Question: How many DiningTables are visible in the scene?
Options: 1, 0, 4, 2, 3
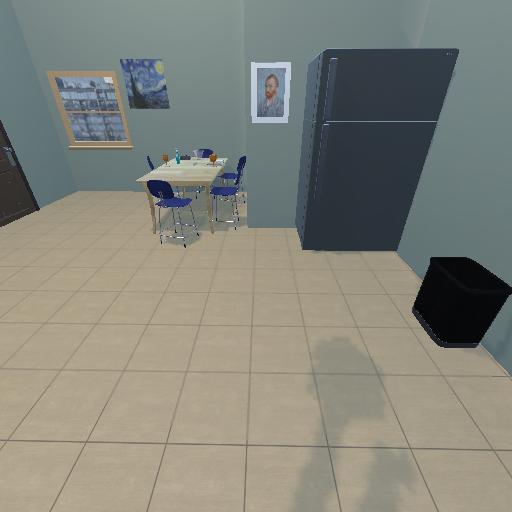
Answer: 1